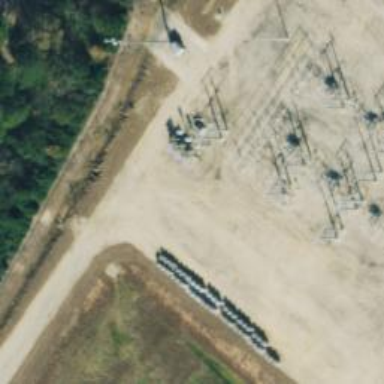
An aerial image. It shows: Switch for power supply.